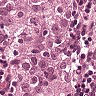
Metastatic tissue present: yes